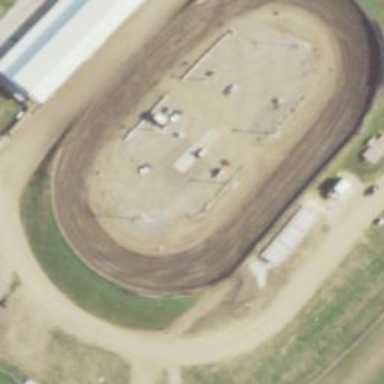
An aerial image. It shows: Motor raceway with ground surface.